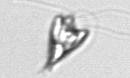
Label: Pyramimonas_longicauda